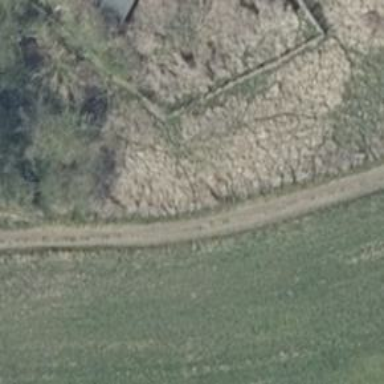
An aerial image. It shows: Gravel track with grade 2 tracktype.